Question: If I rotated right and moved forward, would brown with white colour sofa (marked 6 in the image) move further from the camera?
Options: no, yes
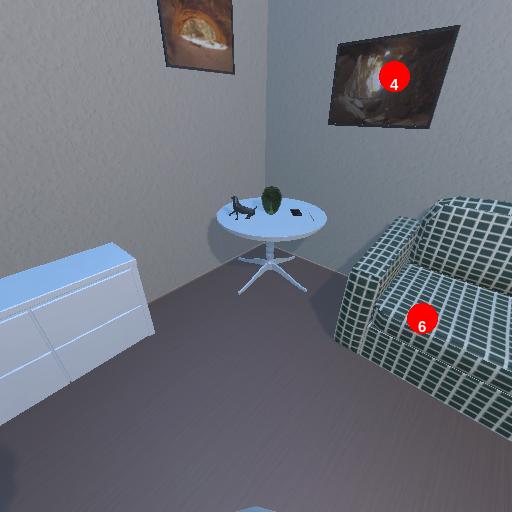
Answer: no